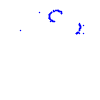
Particle: proton